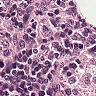
Metastatic tissue present: no